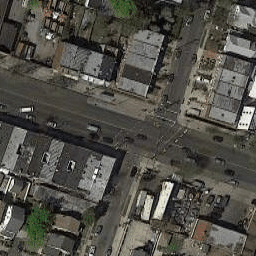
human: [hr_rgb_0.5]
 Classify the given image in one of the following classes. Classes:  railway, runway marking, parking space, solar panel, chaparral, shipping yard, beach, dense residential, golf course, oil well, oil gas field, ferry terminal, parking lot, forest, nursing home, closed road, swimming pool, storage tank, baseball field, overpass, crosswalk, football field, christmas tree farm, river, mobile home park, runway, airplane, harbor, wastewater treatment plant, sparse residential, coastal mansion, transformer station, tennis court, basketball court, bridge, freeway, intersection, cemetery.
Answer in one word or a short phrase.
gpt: intersection